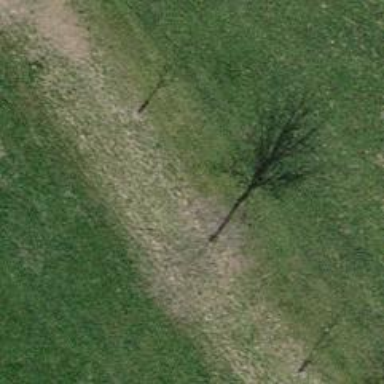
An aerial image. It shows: Urban tree adds touch of nature to the surroundings.